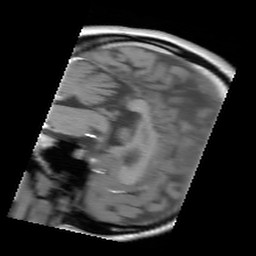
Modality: FLASH
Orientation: sagittal
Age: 22
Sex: female
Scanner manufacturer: siemens
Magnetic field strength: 3 T
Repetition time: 0.245 s
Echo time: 0.0026 s